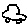
Label: car